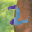
Label: 2